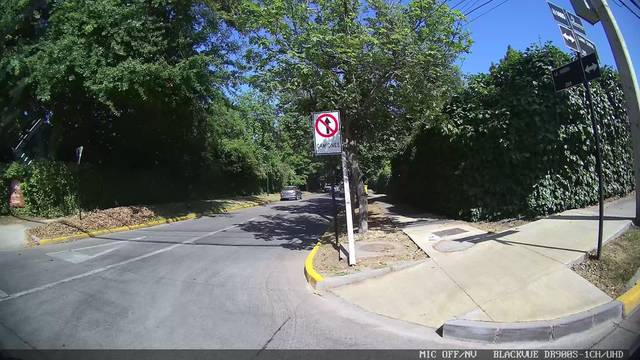
Region: Chile
Coordinates: -33.352, -70.523